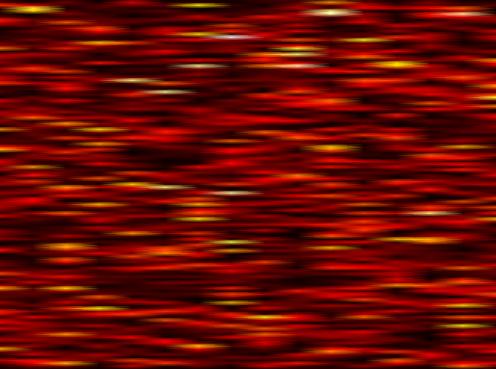
Label: FBMC